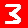
Digit: 3